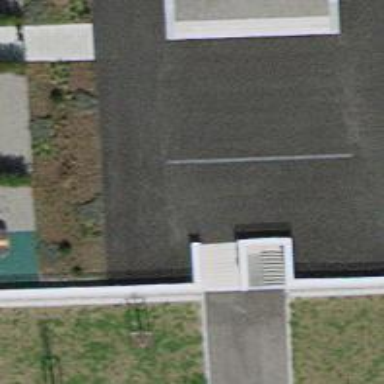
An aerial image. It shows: Concrete steps.